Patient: sex M, age 28
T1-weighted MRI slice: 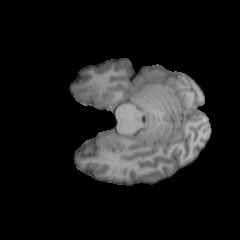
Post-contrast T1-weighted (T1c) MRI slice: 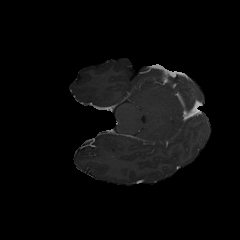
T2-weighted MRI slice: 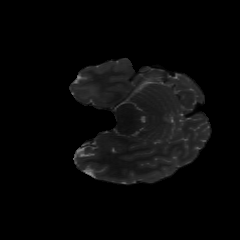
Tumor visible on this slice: yes
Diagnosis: Astrocytoma, IDH-mutant
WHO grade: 2